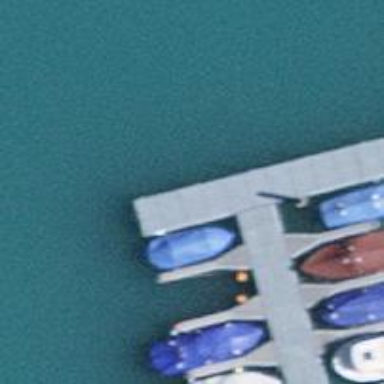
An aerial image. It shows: Man-made pier.